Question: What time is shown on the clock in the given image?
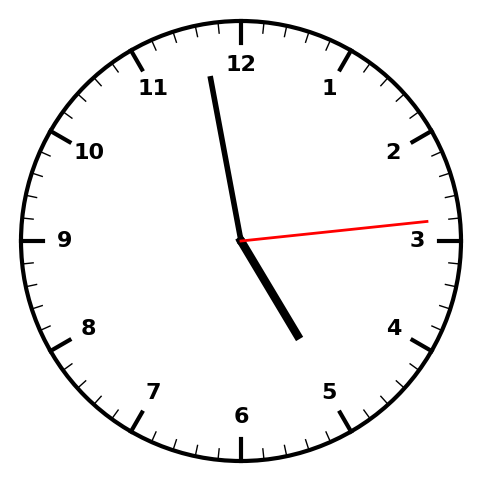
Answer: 04:58:14